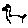
Label: bird